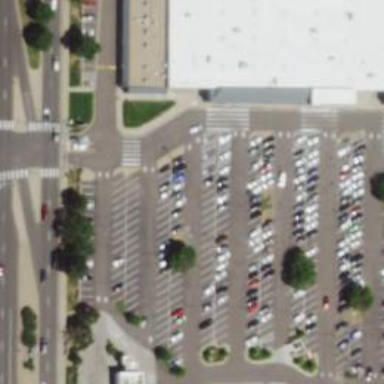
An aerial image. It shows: Parking space.